Group 1:
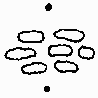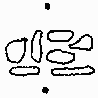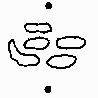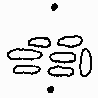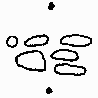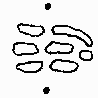
Group 2:
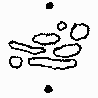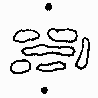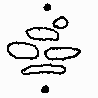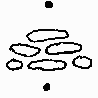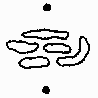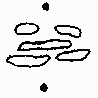
Rule separating the two groups: Line that connects dots avoiding obstacles is short vs. line that connects dots avoiding obstacles is long.
Concepts: length_line_or_curve, path
Author: Harry E. Foundalis